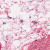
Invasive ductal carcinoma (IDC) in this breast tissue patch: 0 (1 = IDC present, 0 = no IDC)